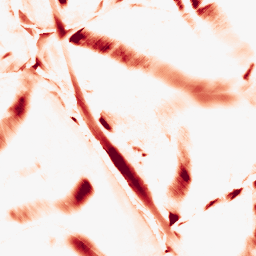
Category: morphological
Decomposition family: morphological_diamond
Decomposition parameters: operation: opening
radius: 20
Upsampling method: bspline
Upsampling parameters: scale: 2
Upsampling scale: 2